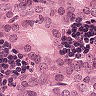
Metastatic tissue present: yes